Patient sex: M
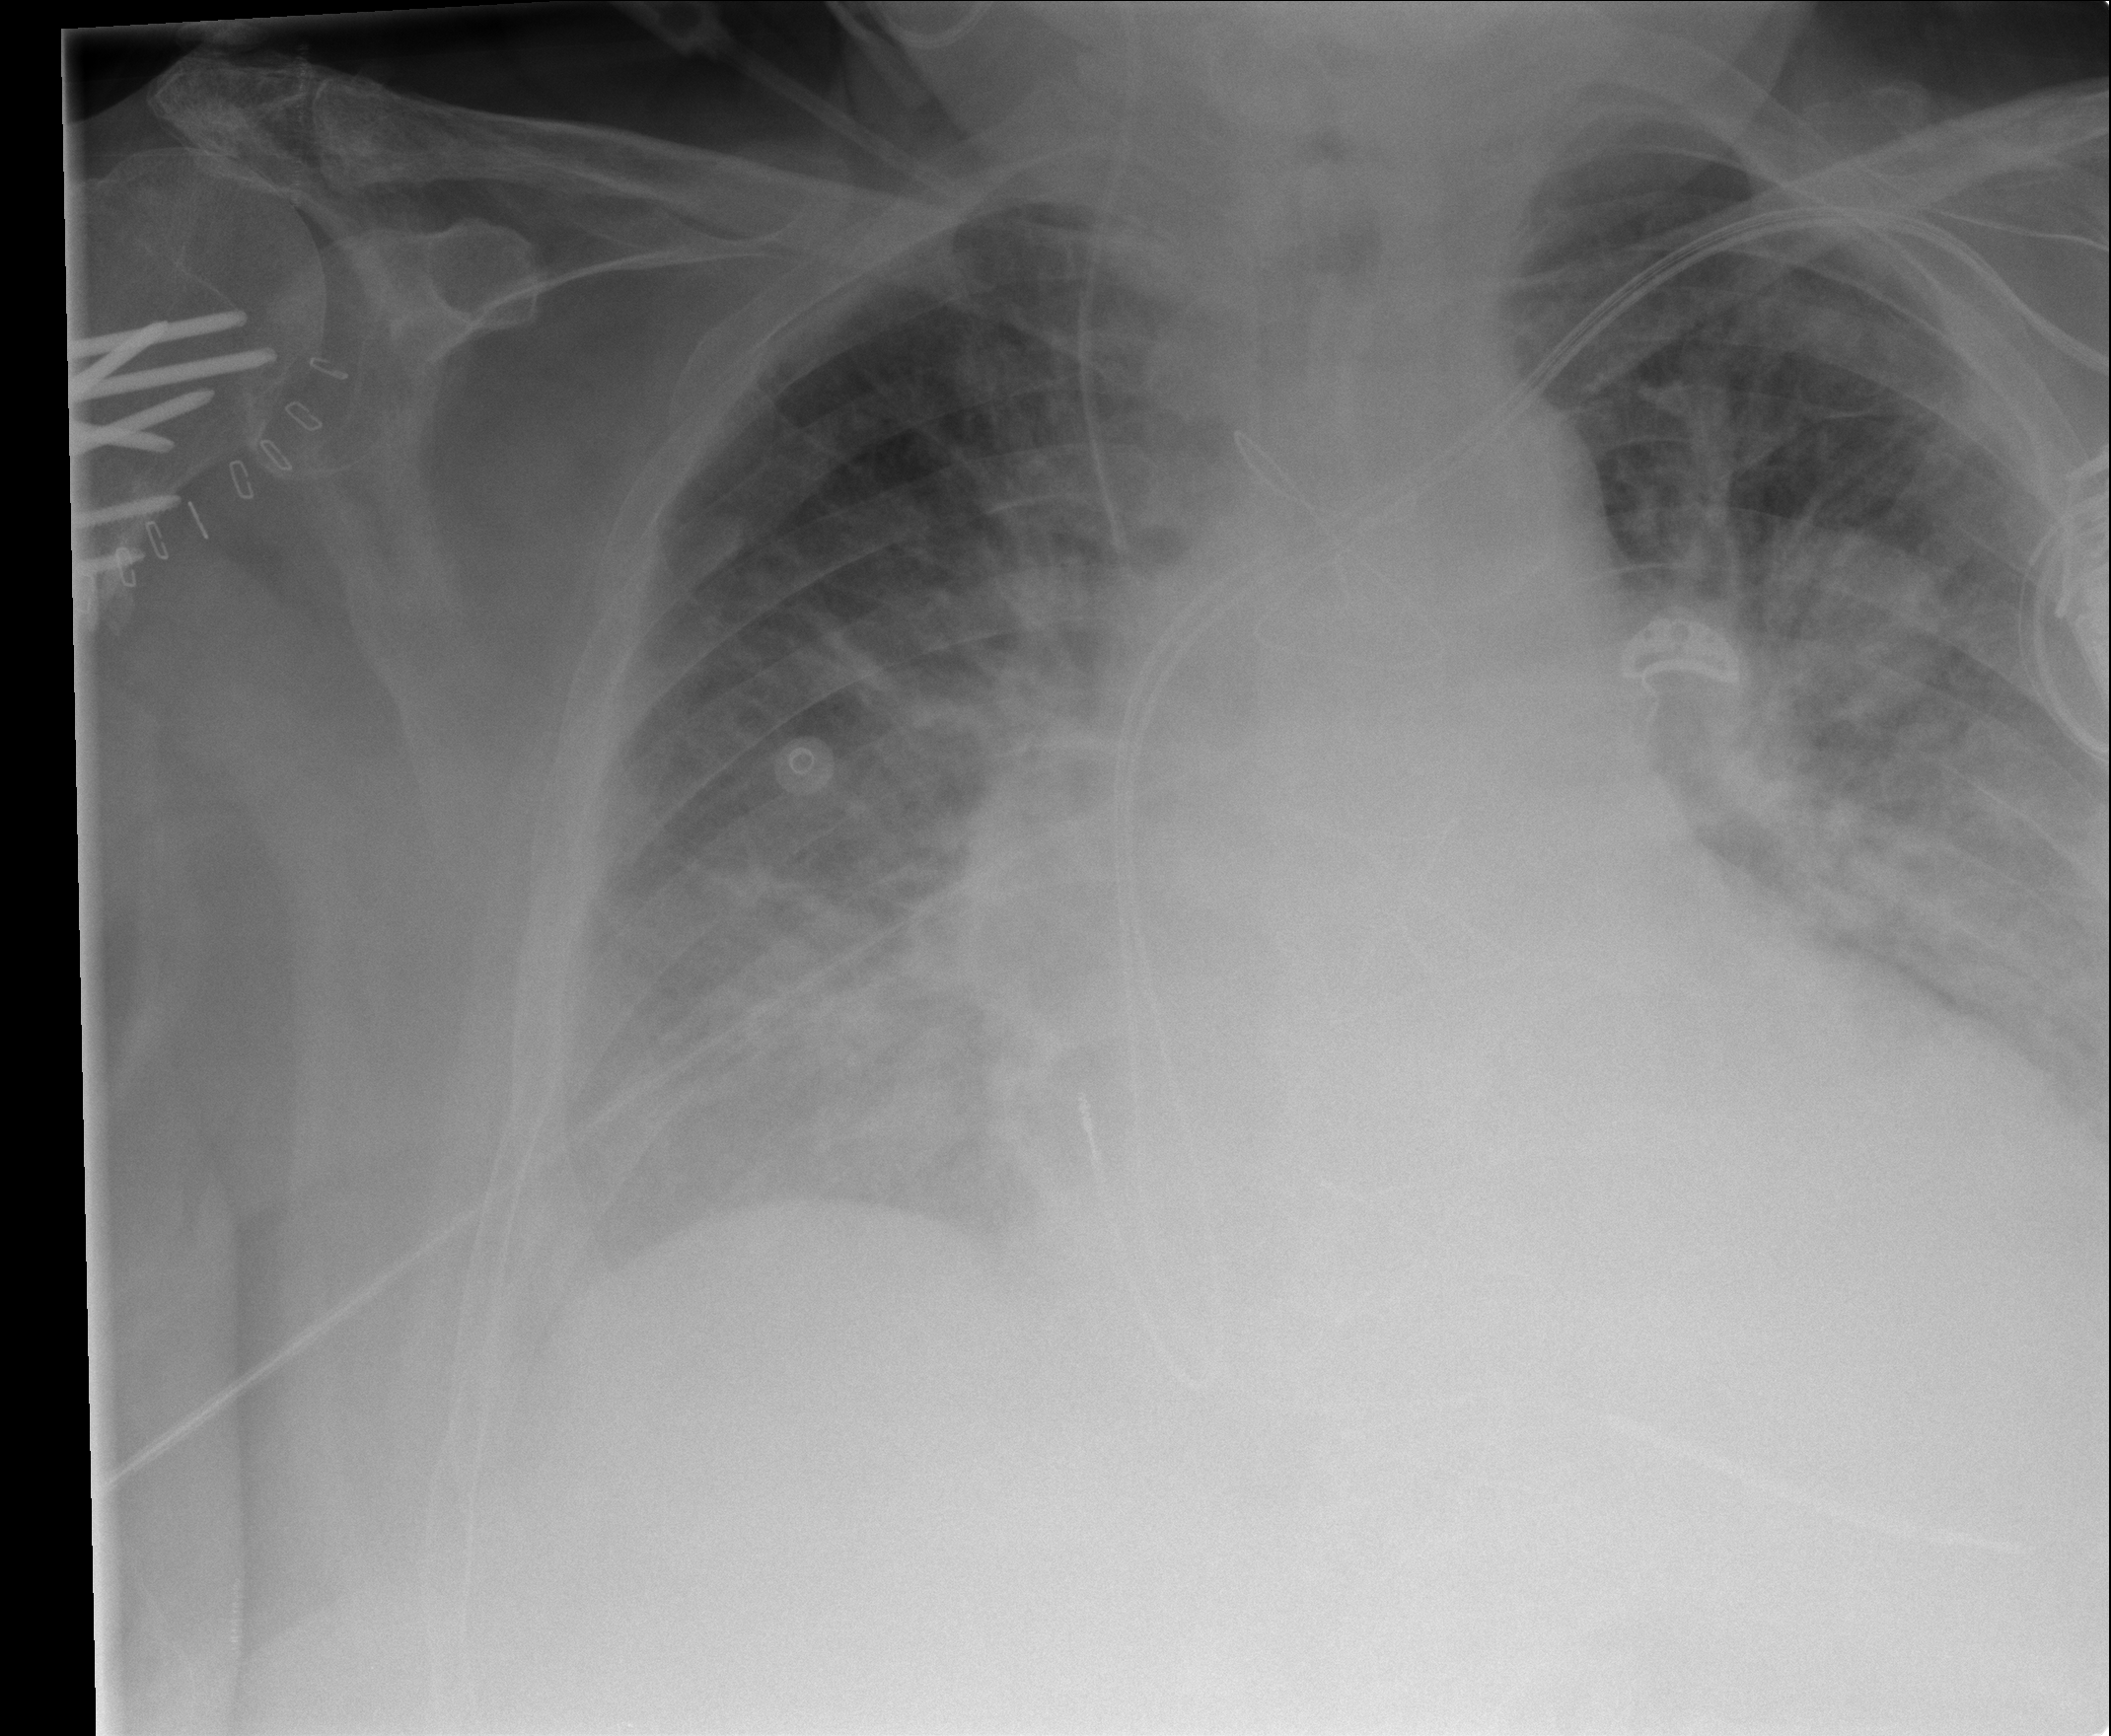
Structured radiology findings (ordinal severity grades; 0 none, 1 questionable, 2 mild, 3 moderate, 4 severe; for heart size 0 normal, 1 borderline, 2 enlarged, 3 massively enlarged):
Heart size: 2
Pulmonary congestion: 3
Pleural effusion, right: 2
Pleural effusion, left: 2
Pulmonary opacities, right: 2
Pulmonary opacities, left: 2
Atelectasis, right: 2
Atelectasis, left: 2